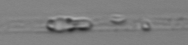
Label: Dactyliosolen_blavyanus